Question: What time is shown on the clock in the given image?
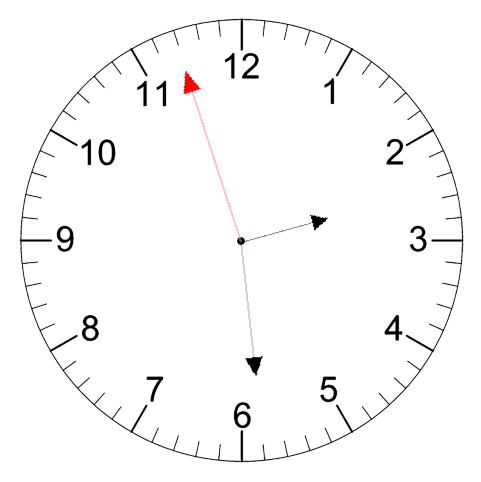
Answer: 02:28:57